Question: I am generating multiple Input box like below using ng-repeat for a listing.
WIth JQuery We assign a class / unique ID and get its value. But am confused how to do the same with ng-repeat. (I am showing 50 list items in a page).
'''
<div class="input-group">
<input id="commentinput+[item.listing_id]" data-comment="{{item.listing_id}}" ng-model="newscopeobj+{{}}" value="" type="text" class="form-control input-sm">
<span class="input-group-btn">
<button ng-click="validateComment(newscopeobj)" class="btn btn-warning btn-sm" id="btn-send">
Save
</button>
</span>
</div>
'''
Above code is incomplete and error code.
Rephrasing the Question: How can I get the value of each input field just above the clicked Save button (When save button is Clicked) in a angular Way.

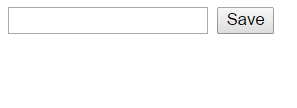
Answer: The best you can do here is to use ngModel object/array. Fixing your code it would look like this:
'''
ng-model="newscopeobj[item.listing_id]"
'''
In this case 'newscopeobj' object will be populated with values the can be identified by corresponding 'item.listing_id' key.
Also note that you don't need 'value', 'id' attributes anymore, as you don't have to access DOM elements directly to read values.
<URL>